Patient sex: M
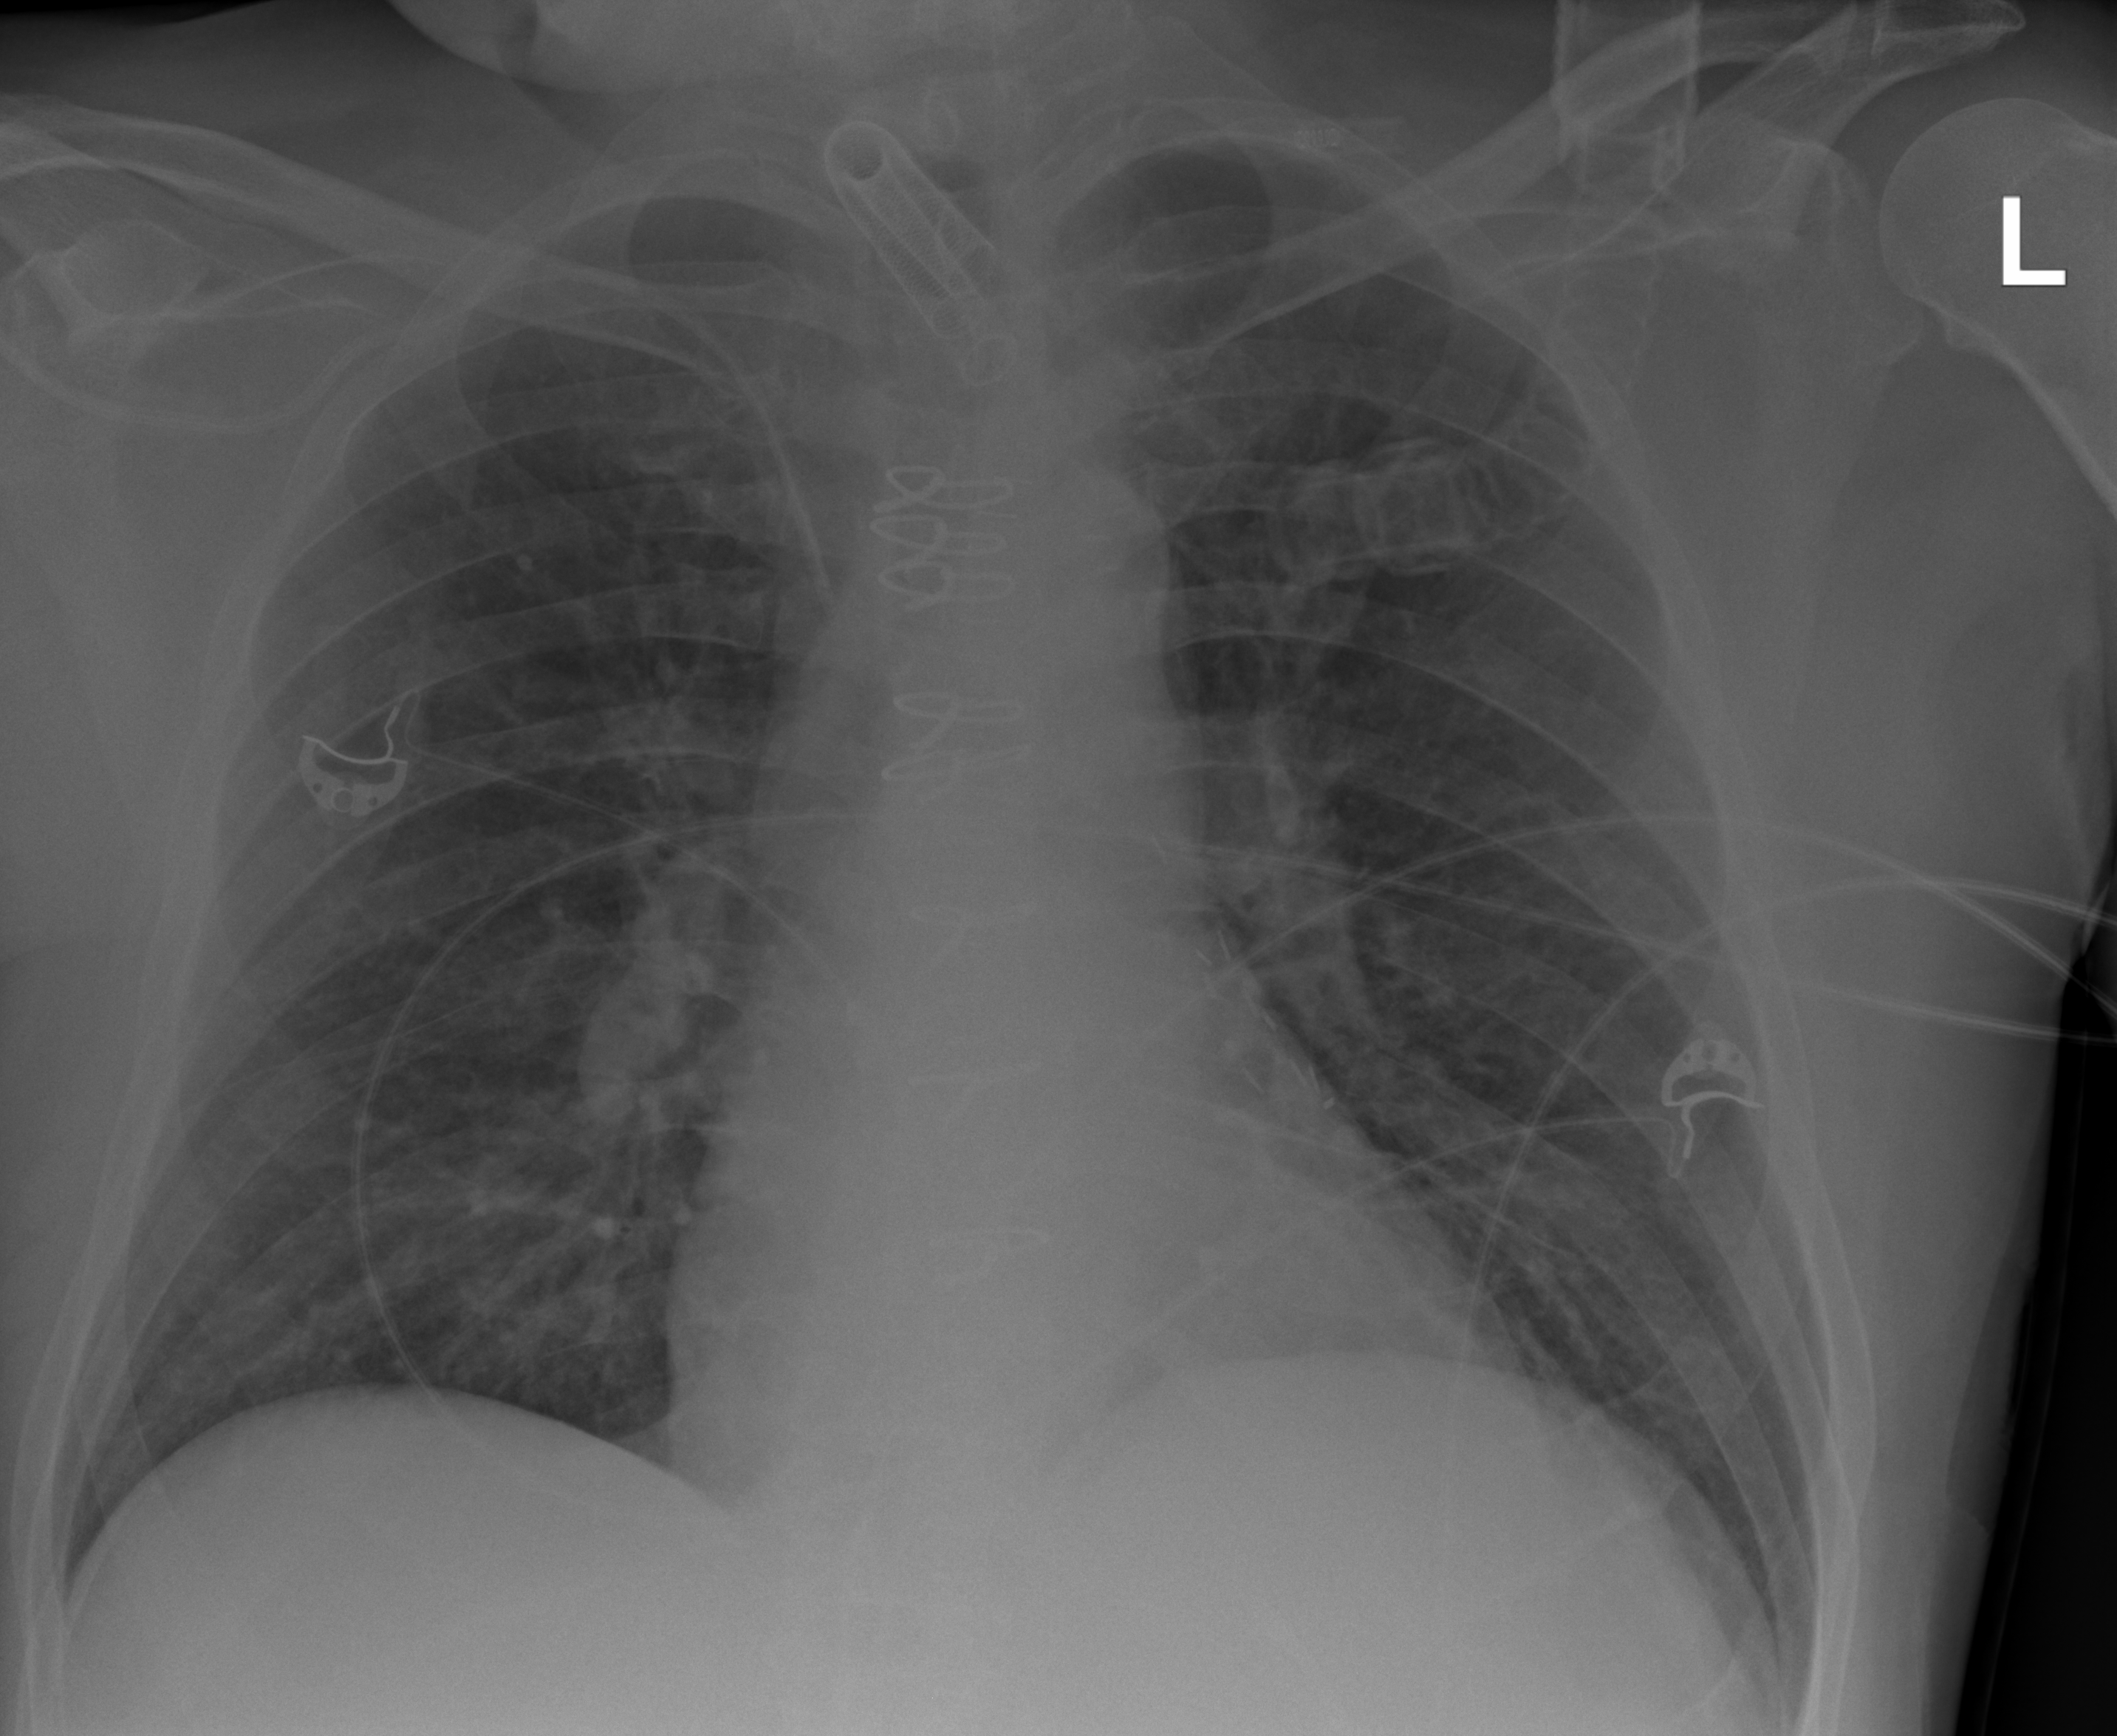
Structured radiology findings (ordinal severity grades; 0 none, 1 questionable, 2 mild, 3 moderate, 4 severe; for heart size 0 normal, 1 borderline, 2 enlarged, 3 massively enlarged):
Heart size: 2
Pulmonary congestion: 1
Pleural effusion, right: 0
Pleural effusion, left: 0
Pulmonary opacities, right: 0
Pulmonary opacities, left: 0
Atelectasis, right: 0
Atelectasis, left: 0